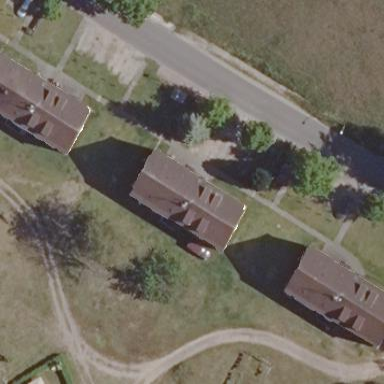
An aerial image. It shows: Gabled roof on building that houses apartments.